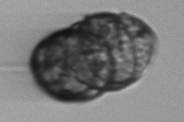
Label: Margalefidinium